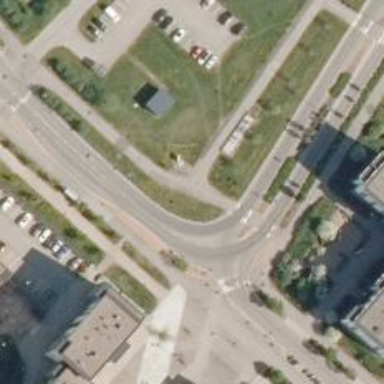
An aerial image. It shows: Asphalt cycleway.